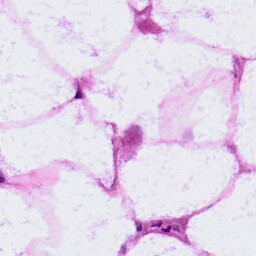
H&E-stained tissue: LymphNode